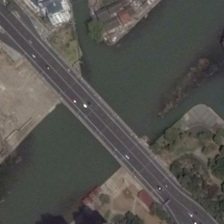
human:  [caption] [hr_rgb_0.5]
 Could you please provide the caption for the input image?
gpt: the scene of the bridge seems a little dark .

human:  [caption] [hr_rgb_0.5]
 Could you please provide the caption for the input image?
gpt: a bridge is on a river with some green trees in two sides .

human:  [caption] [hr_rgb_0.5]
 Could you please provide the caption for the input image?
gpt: the scene of the bridge seems a little dark .

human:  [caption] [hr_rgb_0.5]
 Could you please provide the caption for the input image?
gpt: a bridge is on a river with some green trees in two sides .

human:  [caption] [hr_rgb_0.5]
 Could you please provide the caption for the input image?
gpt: a bridge is on a river with some green trees in two sides .